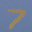
Label: 7